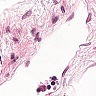
Metastatic tissue present: no